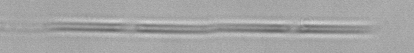
Label: Pseudo-nitzschia